Field crop: maize
Growth stage: 1
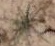
Species: salsola